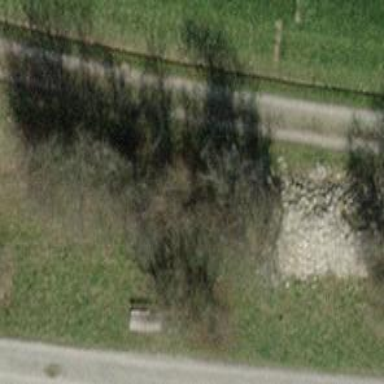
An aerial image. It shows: Abandoned railway.